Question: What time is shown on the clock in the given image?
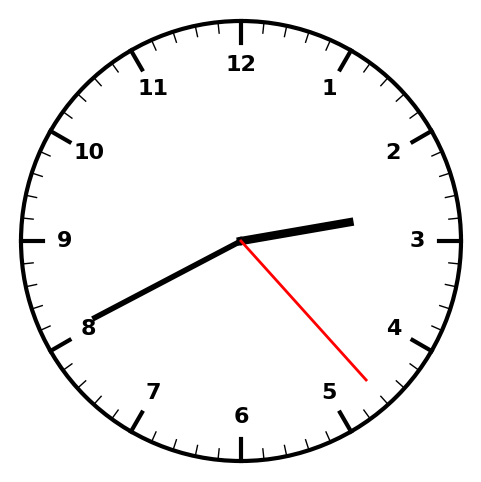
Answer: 02:40:23